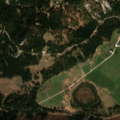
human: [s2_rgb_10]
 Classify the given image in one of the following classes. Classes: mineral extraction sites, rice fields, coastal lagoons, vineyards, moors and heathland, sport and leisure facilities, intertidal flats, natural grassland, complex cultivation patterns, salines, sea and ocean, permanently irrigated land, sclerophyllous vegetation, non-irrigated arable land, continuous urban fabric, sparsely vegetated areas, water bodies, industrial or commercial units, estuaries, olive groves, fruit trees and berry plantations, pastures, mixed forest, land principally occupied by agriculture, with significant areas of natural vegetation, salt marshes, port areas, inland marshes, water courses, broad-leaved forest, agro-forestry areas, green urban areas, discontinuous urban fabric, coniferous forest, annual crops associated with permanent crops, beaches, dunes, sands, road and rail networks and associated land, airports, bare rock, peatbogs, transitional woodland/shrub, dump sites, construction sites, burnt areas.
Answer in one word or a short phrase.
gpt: pastures, coniferous forest, mixed forest